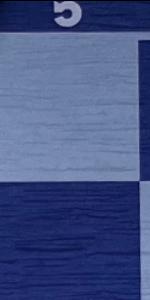
Label: Empty